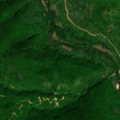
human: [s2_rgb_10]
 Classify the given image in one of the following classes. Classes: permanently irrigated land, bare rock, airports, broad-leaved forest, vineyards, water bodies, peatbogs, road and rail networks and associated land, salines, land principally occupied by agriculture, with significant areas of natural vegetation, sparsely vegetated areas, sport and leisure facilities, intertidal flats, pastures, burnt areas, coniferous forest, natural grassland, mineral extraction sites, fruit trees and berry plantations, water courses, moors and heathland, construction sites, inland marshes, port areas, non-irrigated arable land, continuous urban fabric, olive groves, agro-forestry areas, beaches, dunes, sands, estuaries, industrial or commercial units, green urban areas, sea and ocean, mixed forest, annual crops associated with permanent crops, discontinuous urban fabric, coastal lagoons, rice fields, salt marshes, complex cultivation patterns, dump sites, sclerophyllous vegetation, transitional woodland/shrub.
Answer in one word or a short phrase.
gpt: land principally occupied by agriculture, with significant areas of natural vegetation, broad-leaved forest